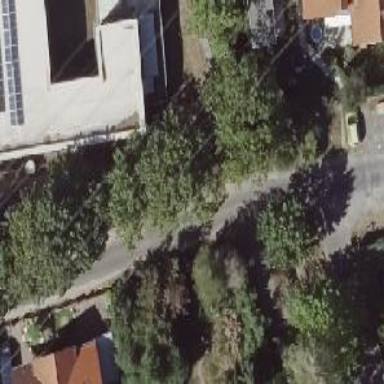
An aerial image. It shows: Asphalt road in residential area.